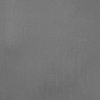
Atmospheric dust classification: dusty